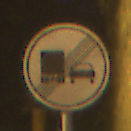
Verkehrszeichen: EndeUeberholverbotKraftfahrzeuge
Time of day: Night
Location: Outdoor (Urban)
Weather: Clear
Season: NotSpecified
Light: Artificial